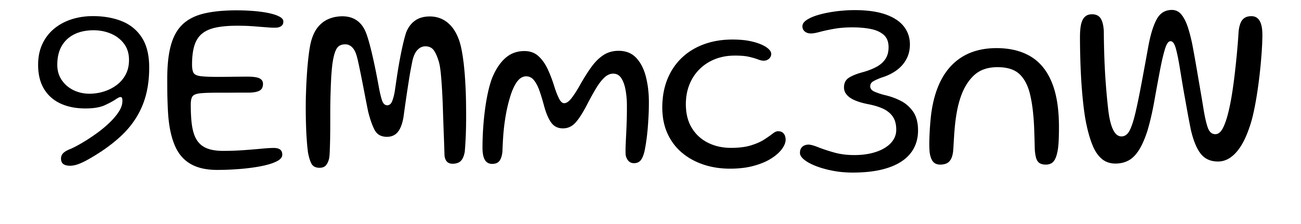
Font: Gluten_Light